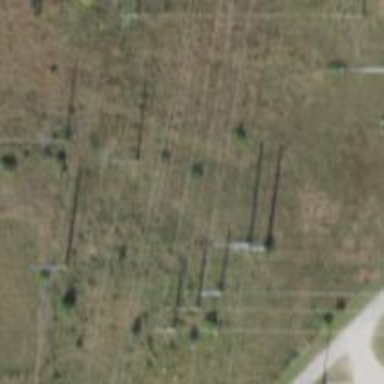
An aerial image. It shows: Power pole.